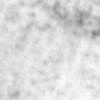
Label: no_change